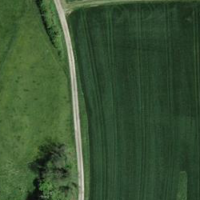
EUNIS habitat code: 52
Species observed at this site:
Picus viridis
Emberiza citrinella